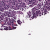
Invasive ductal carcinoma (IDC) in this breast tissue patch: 1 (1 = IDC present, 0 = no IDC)